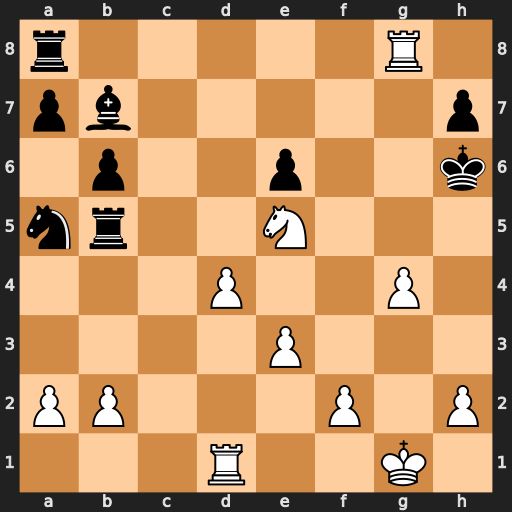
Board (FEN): r5R1/pb5p/1p2p2k/nr2N3/3P2P1/4P3/PP3P1P/3R2K1
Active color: w
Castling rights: -
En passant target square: -
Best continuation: Nf7#